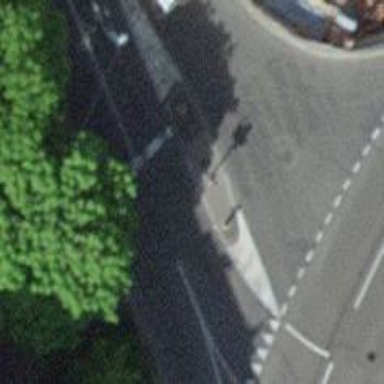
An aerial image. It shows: Road crossing with traffic signals and island.